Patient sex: F
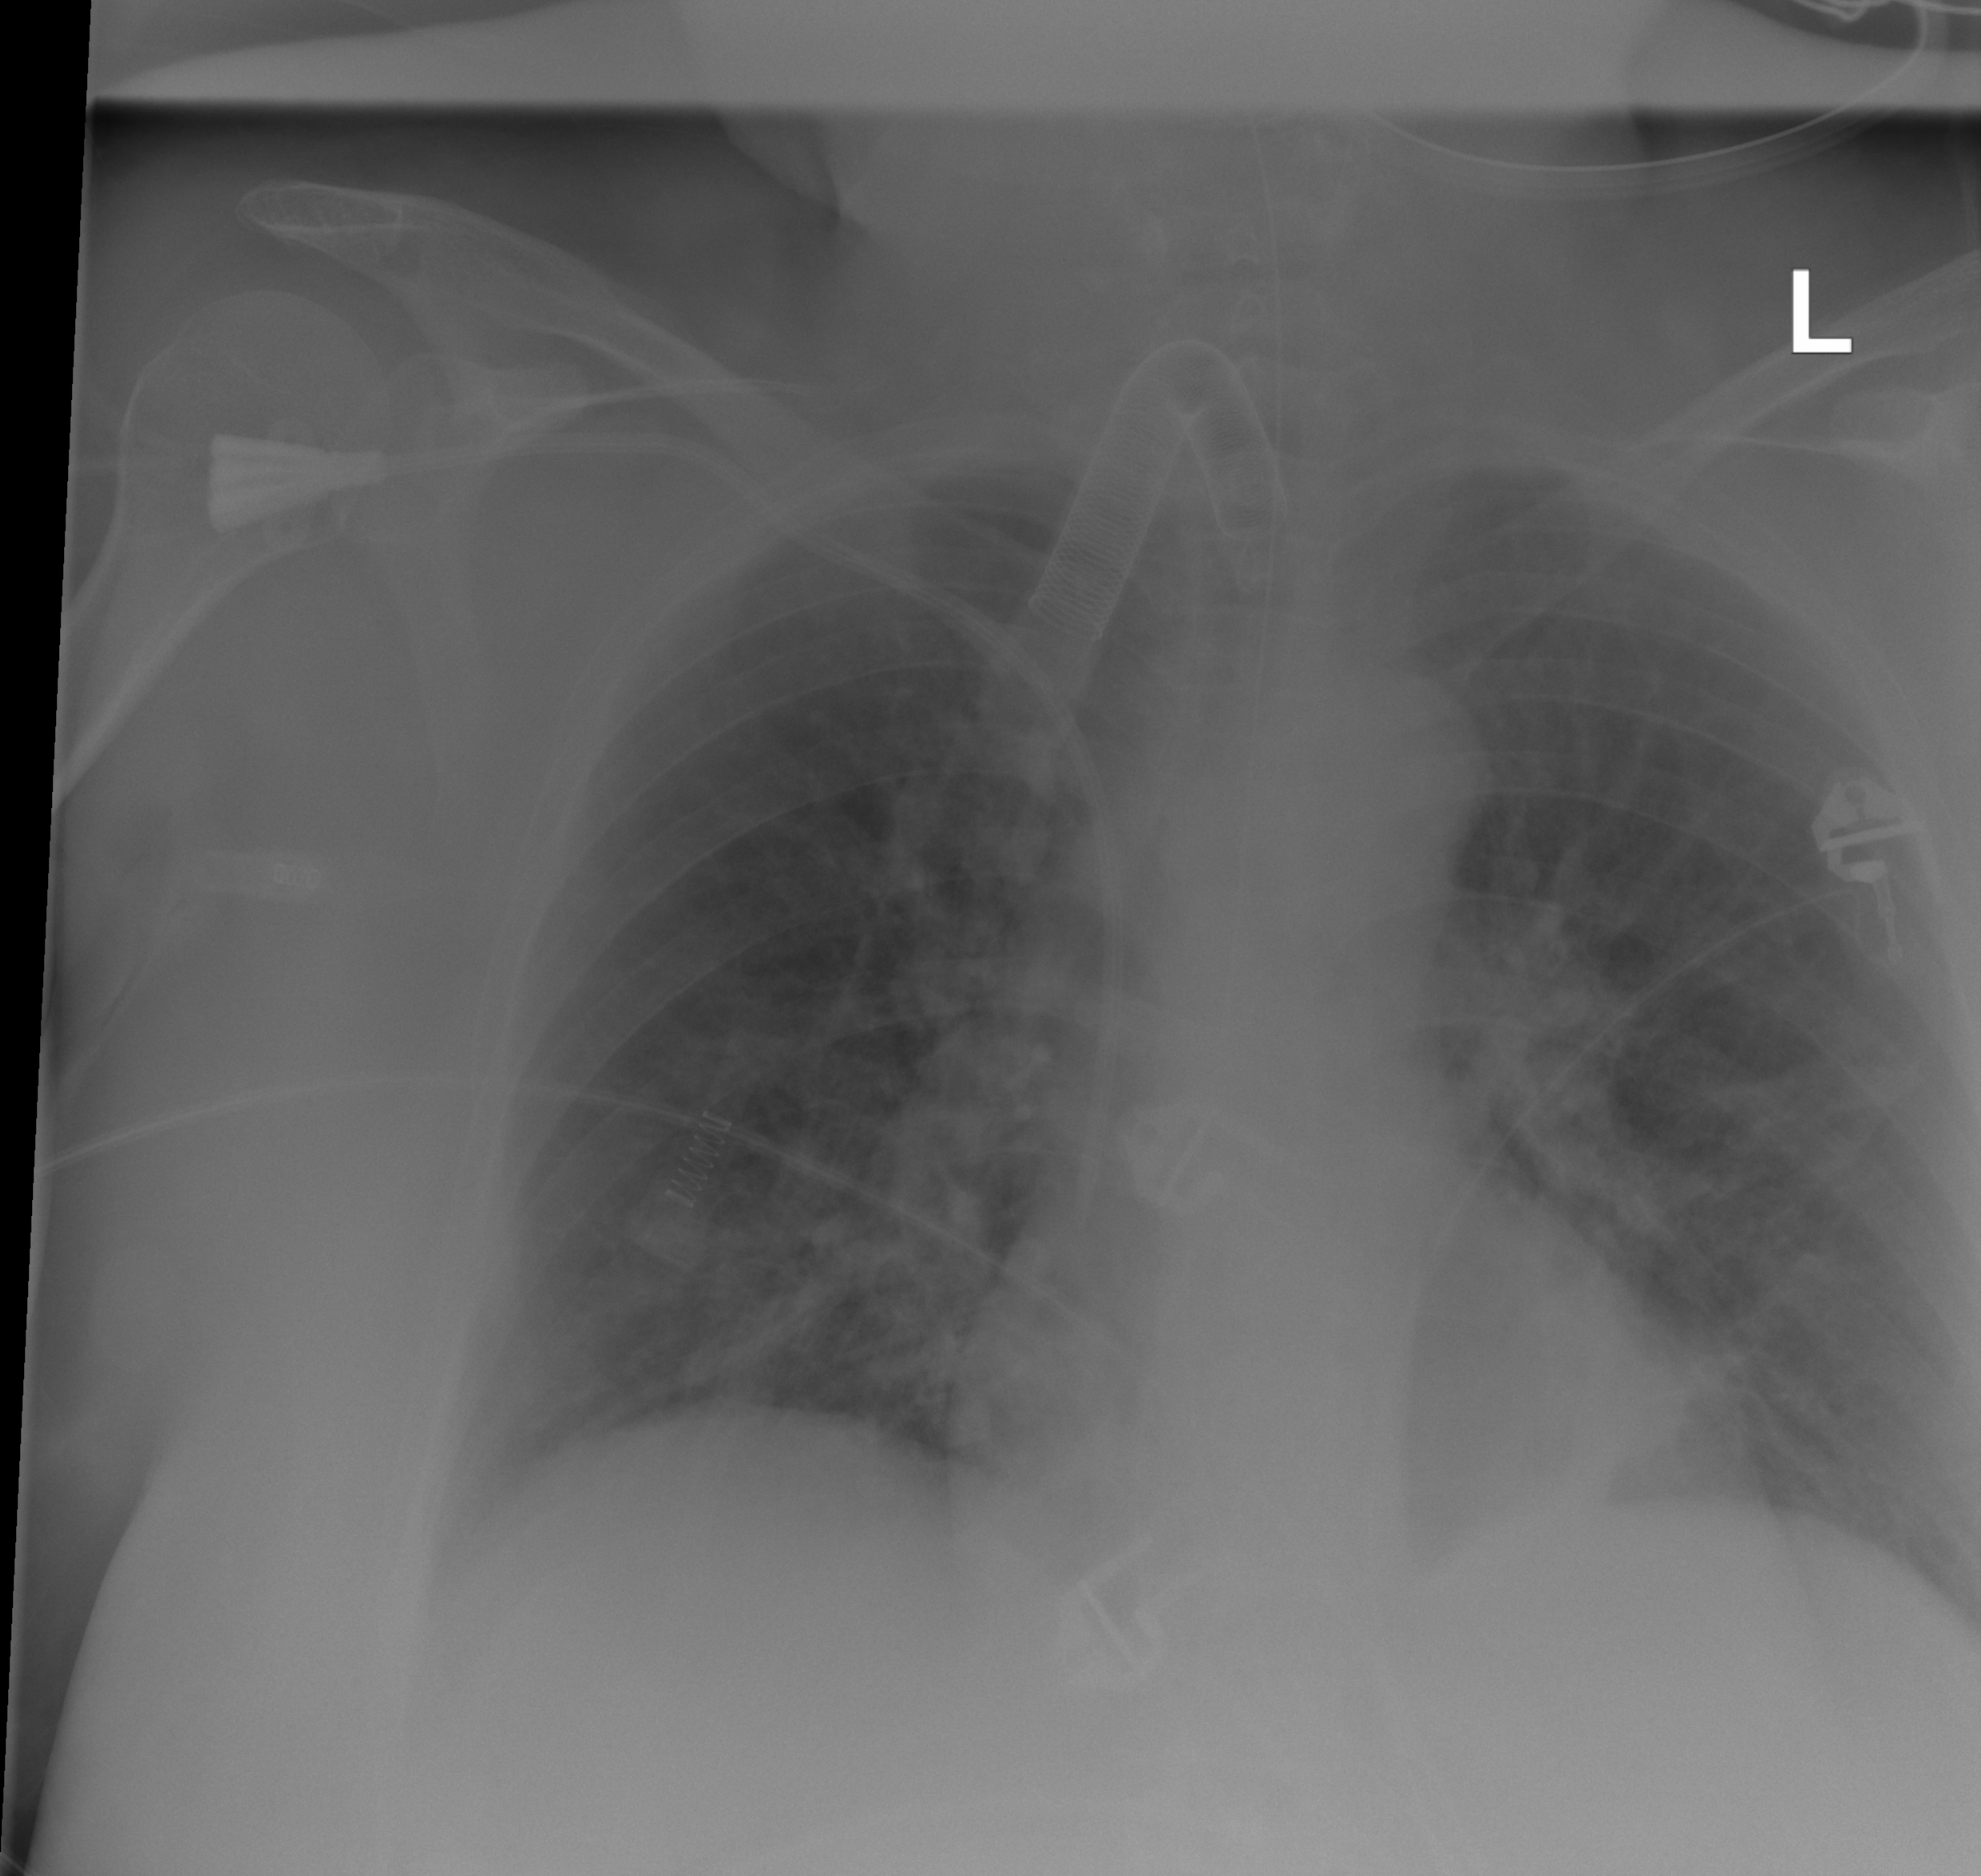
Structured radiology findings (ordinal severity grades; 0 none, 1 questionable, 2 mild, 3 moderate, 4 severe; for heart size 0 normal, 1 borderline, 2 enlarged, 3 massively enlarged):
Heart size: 0
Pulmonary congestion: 2
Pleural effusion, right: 0
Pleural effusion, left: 0
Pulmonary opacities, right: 2
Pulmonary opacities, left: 2
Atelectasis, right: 0
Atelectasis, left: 0